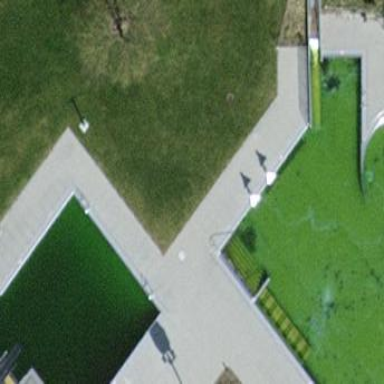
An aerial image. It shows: Swimming pool located in leisure land.